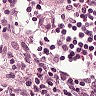
Metastatic tissue present: no